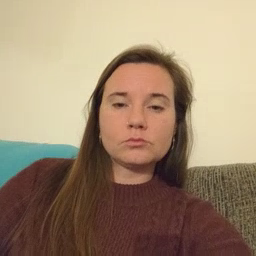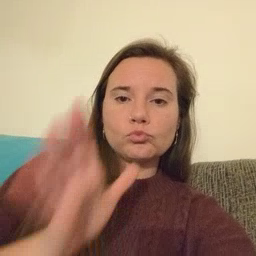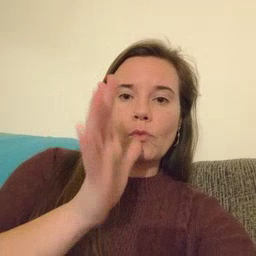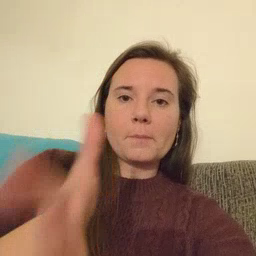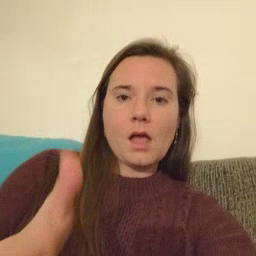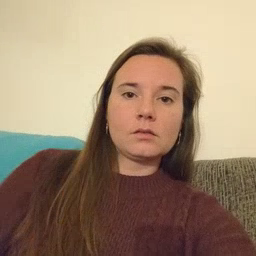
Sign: grandma